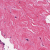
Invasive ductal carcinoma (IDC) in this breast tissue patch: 0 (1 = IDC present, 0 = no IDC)